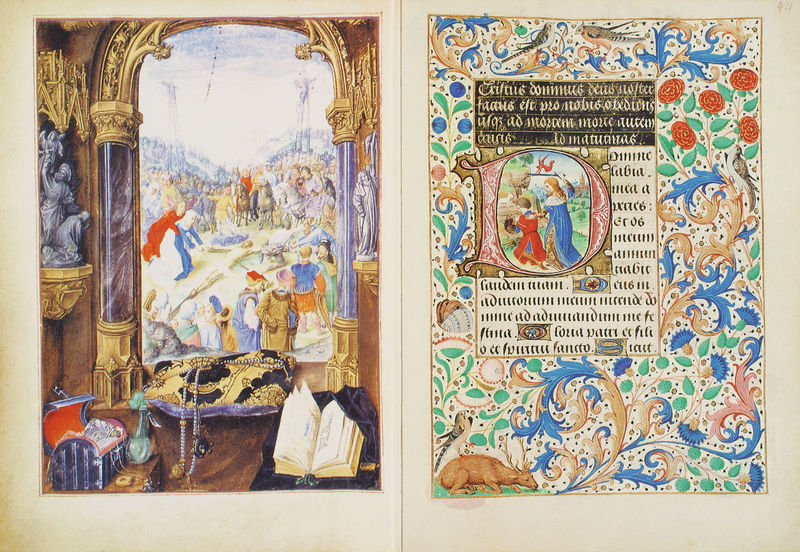
Titel: Stundenbuch der Maria von Burgund
Künstler: Liévin van Lathem
Institution: Wien, Österreichische Nationalbibliothek
Schlagwörter: blau, frauen, gelb, grün, menschen, bunt, fenster, marmor, männer, schmuck, säulen, blüten, rosen, rot, gold, schrift, kette, figuren, kissen, truhe, buch, seite, text, buchstaben, initiale, seiten, hirsch, reh, latein, buchmalerei, stundenbuch, d